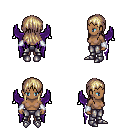
a pixel art fantasy rpg character, female body template, human, dark skin, purple wings, metal pants, white blonde unkempt hairstyle, white cloth bracers, metal boots, four views (front, back, left, right), 2x2 character sprite sheet, small pixel art, hard edges, no anti-aliasing